Interaction volume radius: 5 \u00c5
Interaction volume height: 10 \u00c5
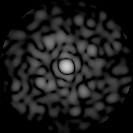
Disorder parameter: 0.8569